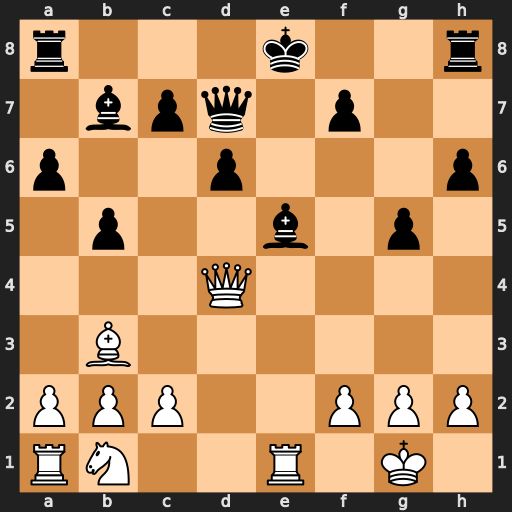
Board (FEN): r3k2r/1bpq1p2/p2p3p/1p2b1p1/3Q4/1B6/PPP2PPP/RN2R1K1
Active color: w
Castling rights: kq
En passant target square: -
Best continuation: Rxe5+ dxe5 Qxe5+ Qe7 Qxh8+